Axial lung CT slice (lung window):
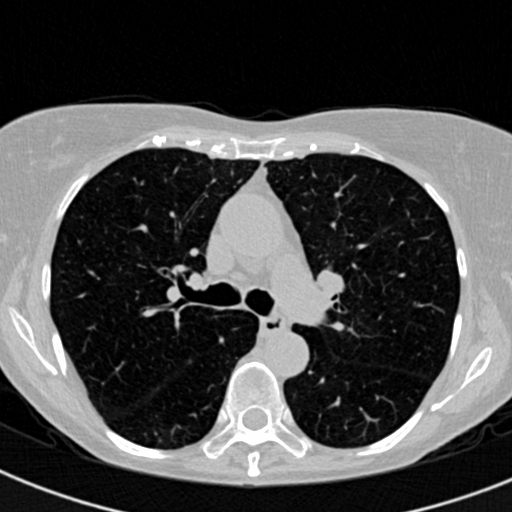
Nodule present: no